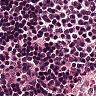
Metastatic tissue present: no